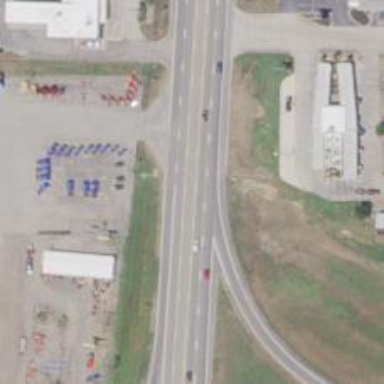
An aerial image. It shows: Primary highway.